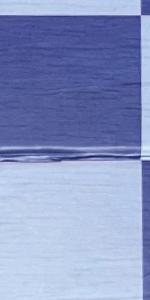
Label: Empty